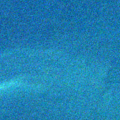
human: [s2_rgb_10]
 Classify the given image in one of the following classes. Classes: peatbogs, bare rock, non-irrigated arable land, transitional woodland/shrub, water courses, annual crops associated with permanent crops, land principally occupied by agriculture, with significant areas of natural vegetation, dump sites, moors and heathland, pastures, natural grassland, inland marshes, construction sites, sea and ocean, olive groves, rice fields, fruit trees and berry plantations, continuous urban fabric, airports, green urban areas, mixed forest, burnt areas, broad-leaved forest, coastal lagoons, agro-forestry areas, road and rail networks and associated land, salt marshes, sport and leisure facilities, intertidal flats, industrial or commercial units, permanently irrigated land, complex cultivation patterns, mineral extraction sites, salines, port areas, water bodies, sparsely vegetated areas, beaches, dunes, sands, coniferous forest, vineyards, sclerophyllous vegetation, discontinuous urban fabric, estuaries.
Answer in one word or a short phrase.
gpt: sea and ocean